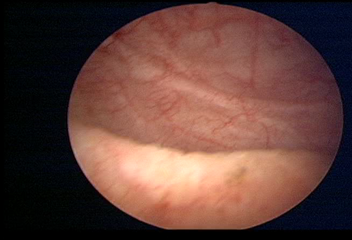
Modality: WLC
Class: Normal mucosa
Bladder cancer association: No